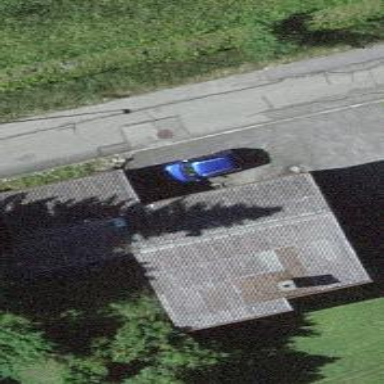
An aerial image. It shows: Residential building.